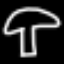
Label: mushroom